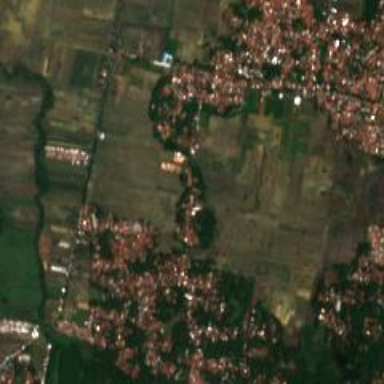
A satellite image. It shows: Village area.